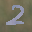
Label: 2